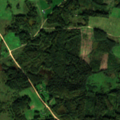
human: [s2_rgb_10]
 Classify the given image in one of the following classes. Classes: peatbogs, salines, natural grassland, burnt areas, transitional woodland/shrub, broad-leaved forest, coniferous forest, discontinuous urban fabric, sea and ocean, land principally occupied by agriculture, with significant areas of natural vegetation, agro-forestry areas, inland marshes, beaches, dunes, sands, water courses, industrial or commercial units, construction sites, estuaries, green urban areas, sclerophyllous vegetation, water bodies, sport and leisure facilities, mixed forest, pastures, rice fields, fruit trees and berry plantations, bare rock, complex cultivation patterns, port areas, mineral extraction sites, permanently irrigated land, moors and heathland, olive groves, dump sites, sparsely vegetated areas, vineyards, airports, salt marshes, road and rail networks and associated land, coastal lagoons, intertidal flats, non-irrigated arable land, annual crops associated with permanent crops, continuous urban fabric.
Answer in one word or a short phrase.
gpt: pastures, complex cultivation patterns, broad-leaved forest